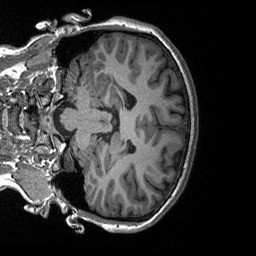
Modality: T1w
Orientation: coronal
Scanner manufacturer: siemens
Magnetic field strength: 3 T
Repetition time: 2.3 s
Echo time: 0.00226 s